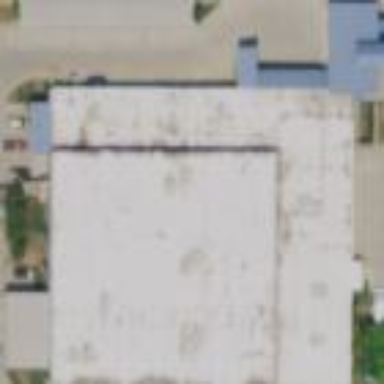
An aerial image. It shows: Brown commercial building.